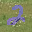
Label: 2